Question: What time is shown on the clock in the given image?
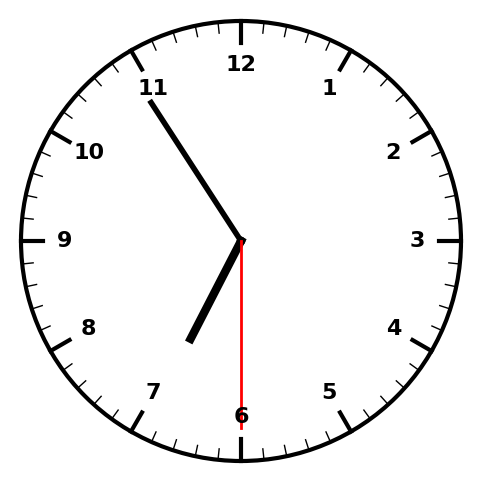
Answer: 06:54:30